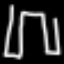
Label: pants